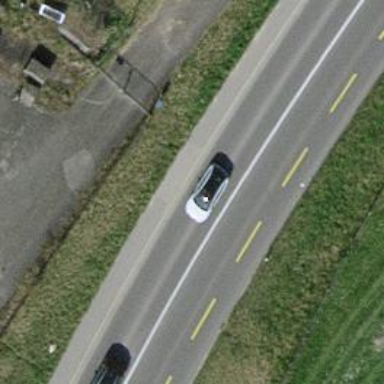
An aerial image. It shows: Secondary road with asphalt surface. It has cycle lane on both sides.